Question: I'm developing my apps in .
Sometimes I want to see what the design looks like on a low-resoultion device.
I've noticed that you can right-click apps, go to the Info panel, and check .

However, it's not that easily accessible.
Is there an easier way to force the app to run in from code?
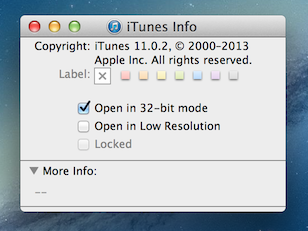
Answer: To open an App in Low-Resolution you need to change the following setting in Plist.
'''
NSHighResolutionCapable = false
'''